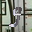
Label: 9